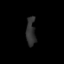
Tissue: lung
Cell type: Endothelial cells
Senescence score: 0.1886
Nuclear area (px): 263
Mean DAPI intensity: 47.749